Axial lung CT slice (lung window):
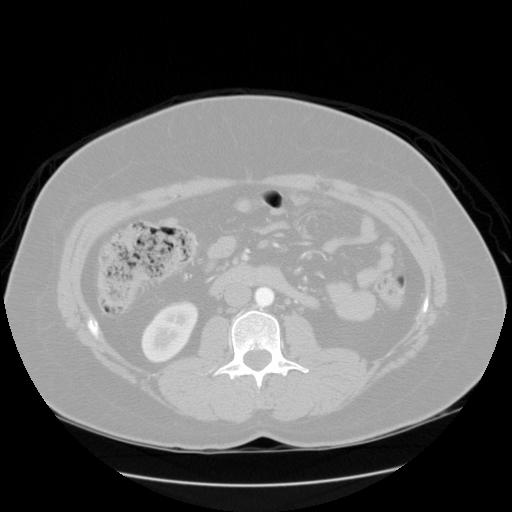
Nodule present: no